Question: I generate in my parent component an array of objects and I pass it through an input decorator to the child Component(Chart Element).
I declare my array 'chartValues' and I iterate over the main data Object and take the values that I will need in my chart by pushing them into my 'chartValues' Array.
'''
chartValues : Array<Object>=[];
this.chartValues.push({ name: data.countryName, y: data.areaInSqKm });
'''
Later I passed this 'chartValues' through the input decorator like this and I receive it in the Child Component but I am not able to iterate over it and I cant reach keys or entries.
'''
<chart #values [filter]="filters.metric" [values]="chartValues"></chart>
@Input() values: Array<Object>;
'''
I don't know if I'm declaring wrong the Array Type because when I create an Array and I pass it always the type of the element is Object
[
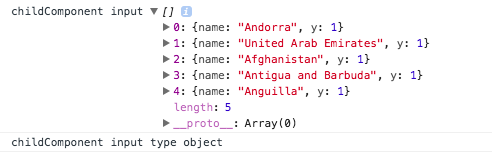
Answer: Have a look on this <URL>.
You don't need '#values'.
Any of these should work:
'''
@Input() values: Array<Object>=[];
@Input() values: Array<Object>;
@Input() values: Array<Object>=new Array();
'''